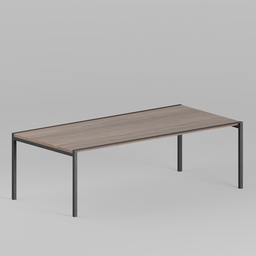
Label: furniture